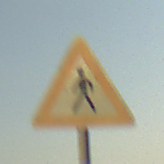
Verkehrszeichen: FussgaengerRechts
Umgebung: Outdoor, RoadRail
Tageszeit: SunriseSunset
Wetter: Clear
Licht: Natural
Jahreszeit: NotSpecified
Kontrast: HighContrast